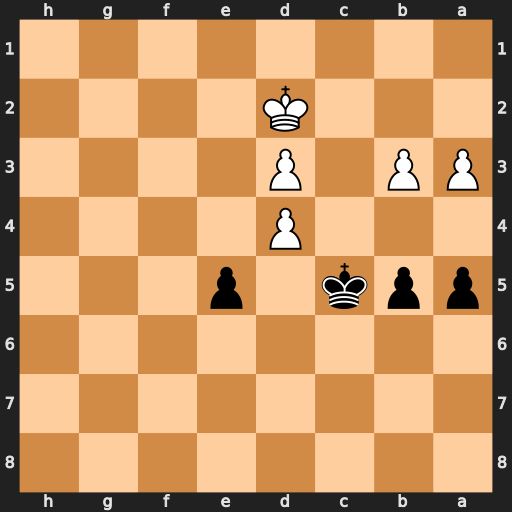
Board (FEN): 8/8/8/ppk1p3/3P4/PP1P4/3K4/8
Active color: b
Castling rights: -
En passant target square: -
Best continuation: Kxd4 Kc2 Ke3 Kc3 Kf3 Kd2 Kf2 b4 a4